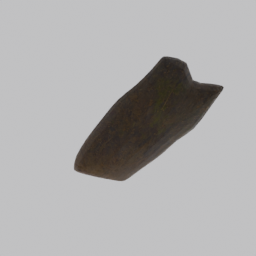
Label: nature